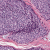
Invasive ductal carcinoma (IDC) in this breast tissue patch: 1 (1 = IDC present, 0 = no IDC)